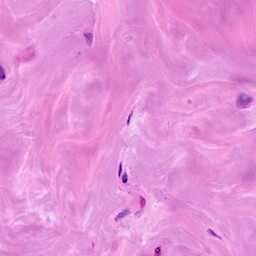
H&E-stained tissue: Breast